Question: So i have a button w/ an image using SWT.
The code for it's design is here:
'final Button button = new Button(shell, SWT.FLAT | SWT.CENTER); button.setBounds(54, 121, 109, 33); button.setImage(SWTResourceManager.getImage(LoginDialog.class, "SignInButton.png"));'
I want to Have the image take up the whole button with no borders like i can in windows. Does anyone know how to accomplish this?
here is an image of what it looks like atm:

Essentially i just want the white parts gone.
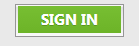
Answer: Alright, 'Button' isn't the best starting point if you basically want to a completely different type of button. You can however, create your own widget using <URL> tutorial. I wrote an example here:
'''
public class ImageButton extends Composite
{
private Color textColor;
private Image image;
private String text;
private int width;
private int height;
public ImageButton(Composite parent, int style)
{
super(parent, style);
textColor = Display.getDefault().getSystemColor(SWT.COLOR_WHITE);
/* Add dispose listener for the image */
addListener(SWT.Dispose, new Listener()
{
@Override
public void handleEvent(Event arg0)
{
if (image != null)
image.dispose();
}
});
/* Add custom paint listener that paints the stars */
addListener(SWT.Paint, new Listener()
{
@Override
public void handleEvent(Event e)
{
paintControl(e);
}
});
/* Listen for click events */
addListener(SWT.MouseDown, new Listener()
{
@Override
public void handleEvent(Event arg0)
{
System.out.println("Click");
}
});
}
private void paintControl(Event event)
{
GC gc = event.gc;
if (image != null)
{
gc.drawImage(image, 1, 1);
Point textSize = gc.textExtent(text);
gc.setForeground(textColor);
gc.drawText(text, (width - textSize.x) / 2 + 1, (height - textSize.y) / 2 + 1, true);
}
}
public void setImage(Image image)
{
this.image = new Image(Display.getDefault(), image, SWT.IMAGE_COPY);
width = image.getBounds().width;
height = image.getBounds().height;
redraw();
}
public void setText(String text)
{
this.text = text;
redraw();
}
@Override
public Point computeSize(int wHint, int hHint, boolean changed)
{
int overallWidth = width;
int overallHeight = height;
/* Consider hints */
if (wHint != SWT.DEFAULT && wHint < overallWidth)
overallWidth = wHint;
if (hHint != SWT.DEFAULT && hHint < overallHeight)
overallHeight = hHint;
/* Return computed dimensions plus border */
return new Point(overallWidth + 2, overallHeight + 2);
}
public static void main(String[] args)
{
Display display = Display.getDefault();
Shell shell = new Shell(display);
shell.setLayout(new GridLayout(1, false));
ImageButton button = new ImageButton(shell, SWT.NONE);
button.setImage(new Image(display, "button.png"));
button.setText("Button");
shell.pack();
shell.open();
while (!shell.isDisposed())
{
if (!display.readAndDispatch())
display.sleep();
}
display.dispose();
}
}
'''
Looks like this:

---
Of course you'd have to take care of different states like 'pressed', 'hover' and so on.